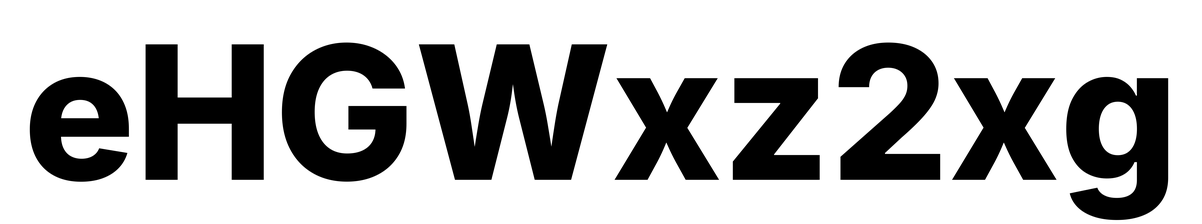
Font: Inter_ExtraBold